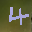
Label: 4